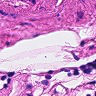
Metastatic tissue present: no